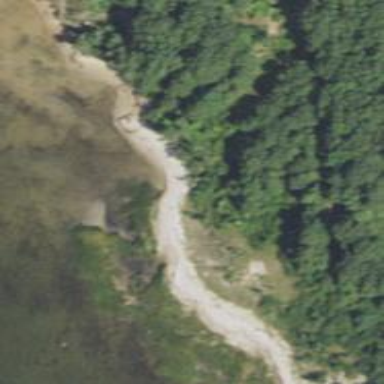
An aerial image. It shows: Sandy beach with natural surroundings.